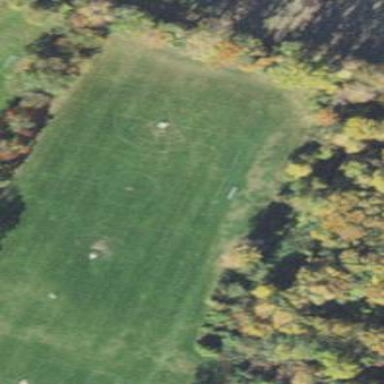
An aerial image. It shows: Grass pitch used for lacrosse.